Interaction volume radius: 5 \u00c5
Interaction volume height: 15 \u00c5
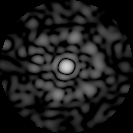
Disorder parameter: 0.8531